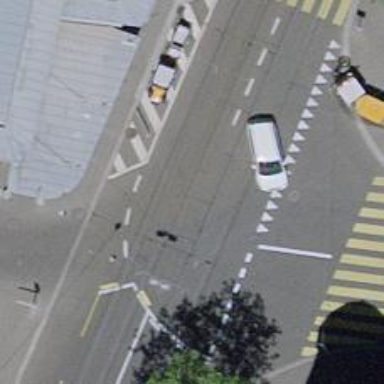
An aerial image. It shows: Tram crossing on the railway.